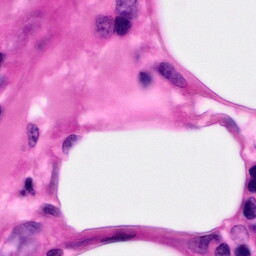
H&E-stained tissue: Pancreatic